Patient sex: M
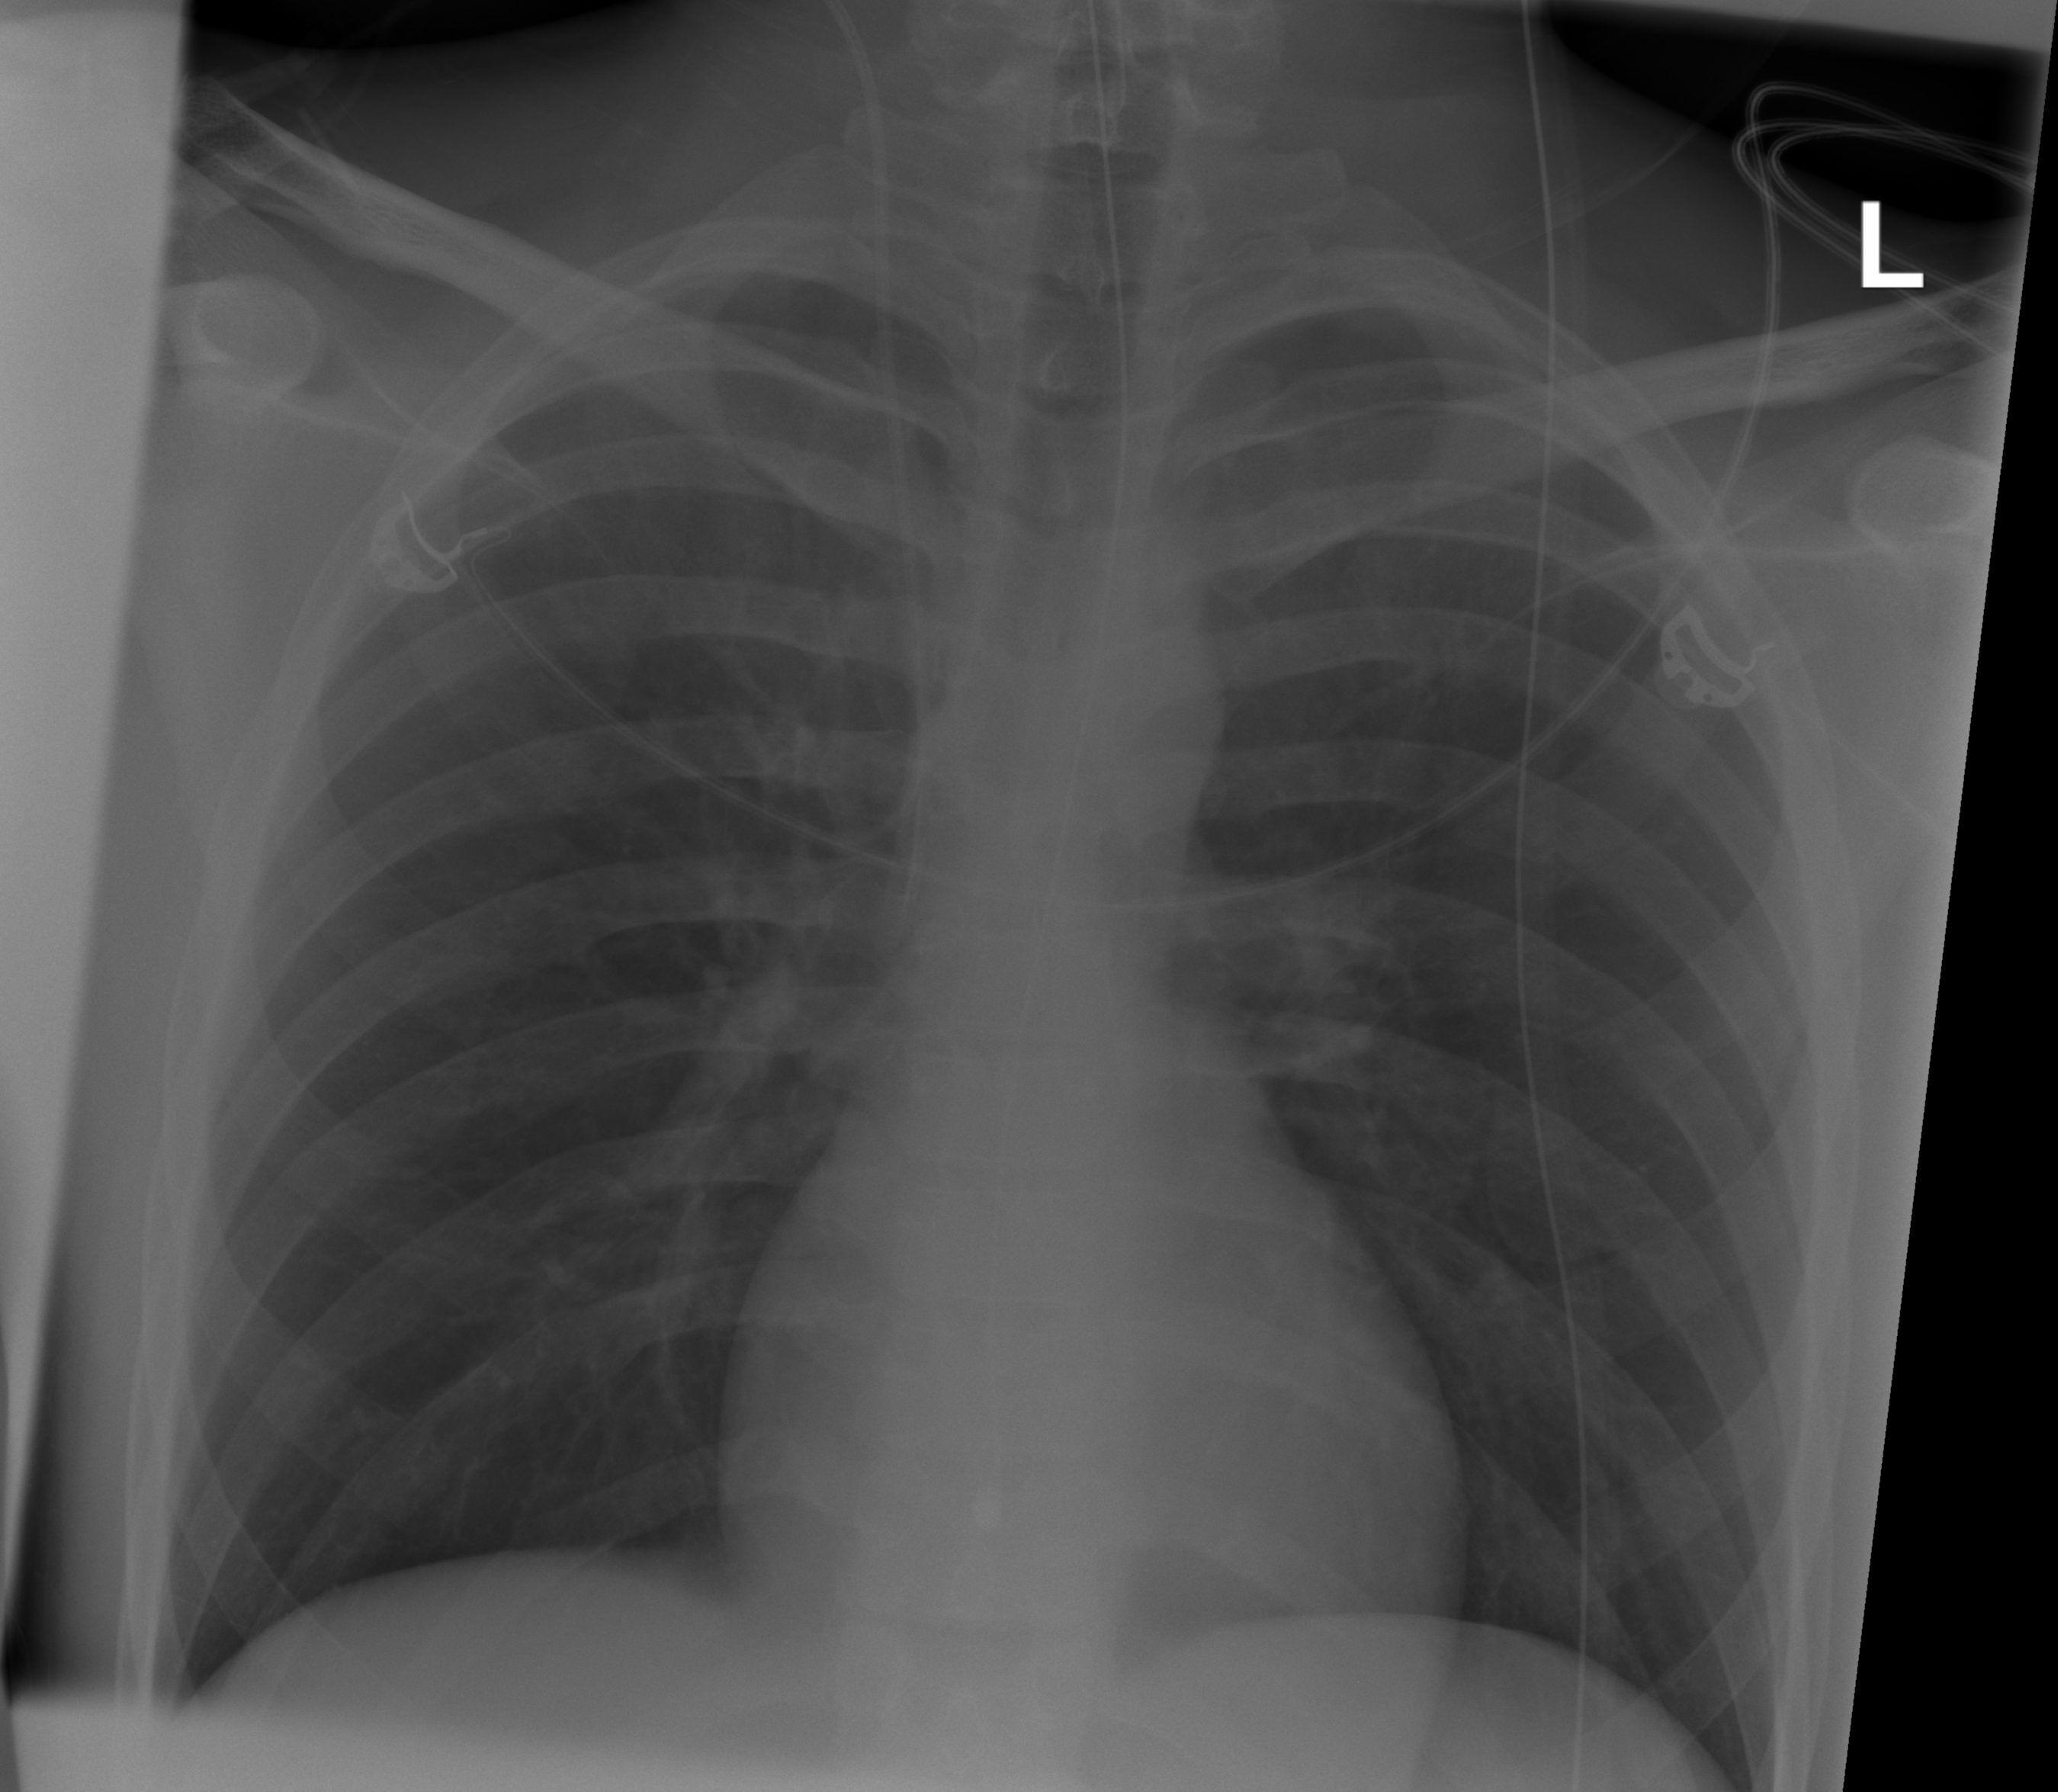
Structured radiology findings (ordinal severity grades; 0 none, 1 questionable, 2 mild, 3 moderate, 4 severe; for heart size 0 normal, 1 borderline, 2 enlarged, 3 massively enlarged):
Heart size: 0
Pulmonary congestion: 0
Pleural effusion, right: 0
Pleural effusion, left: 0
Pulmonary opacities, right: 0
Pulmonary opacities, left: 0
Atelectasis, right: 0
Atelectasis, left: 1